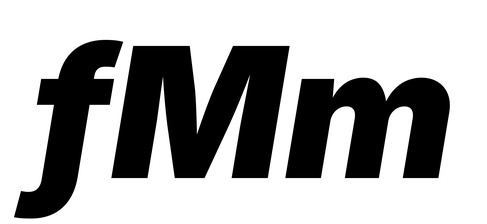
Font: Inter-Italic_Black_Italic